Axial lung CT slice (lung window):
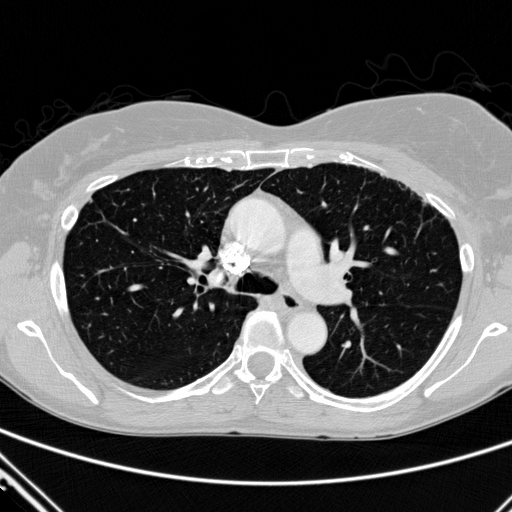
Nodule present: no